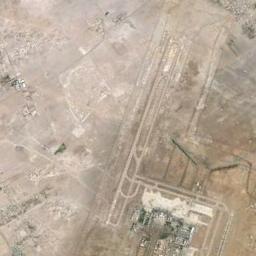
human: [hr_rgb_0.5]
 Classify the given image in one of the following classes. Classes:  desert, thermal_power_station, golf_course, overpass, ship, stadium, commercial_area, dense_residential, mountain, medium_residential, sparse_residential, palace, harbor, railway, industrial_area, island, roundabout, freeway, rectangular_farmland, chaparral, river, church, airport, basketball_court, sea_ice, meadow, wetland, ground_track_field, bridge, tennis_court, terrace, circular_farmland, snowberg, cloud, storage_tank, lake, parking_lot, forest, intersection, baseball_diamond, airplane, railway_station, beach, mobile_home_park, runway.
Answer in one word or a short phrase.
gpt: airport